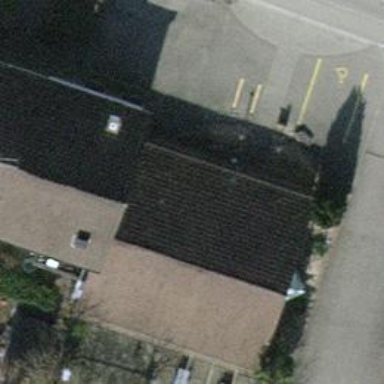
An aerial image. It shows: Restaurant.